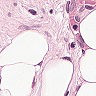
Metastatic tissue present: yes